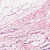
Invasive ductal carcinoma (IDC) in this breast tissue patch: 0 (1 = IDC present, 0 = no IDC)